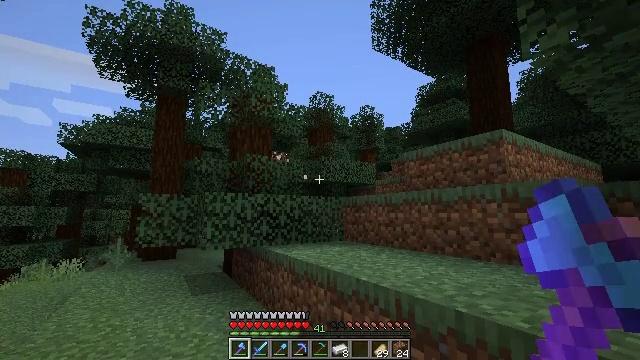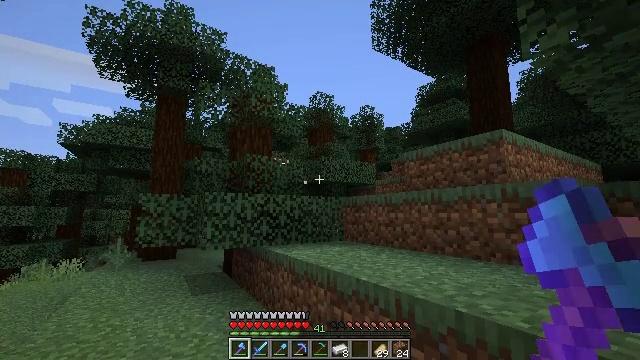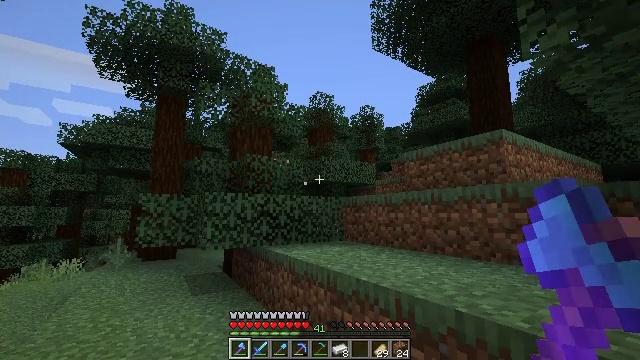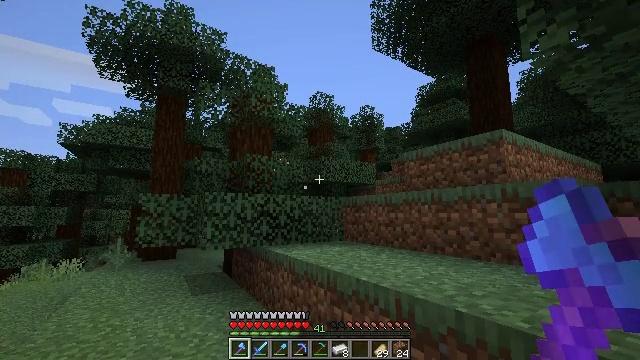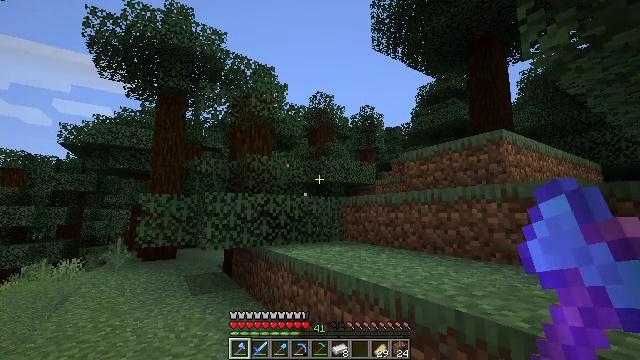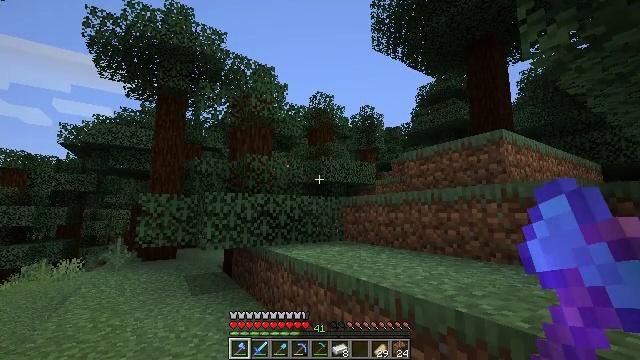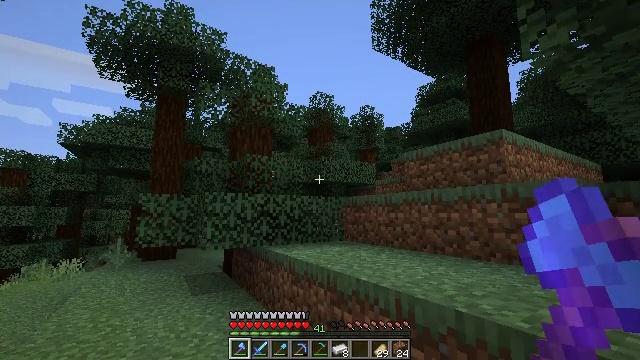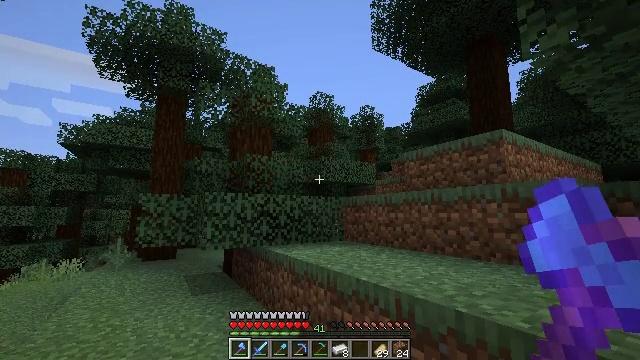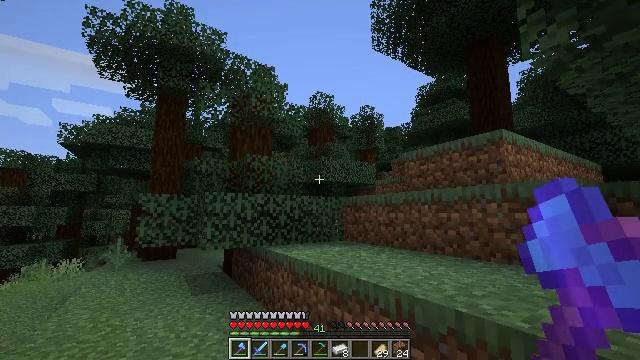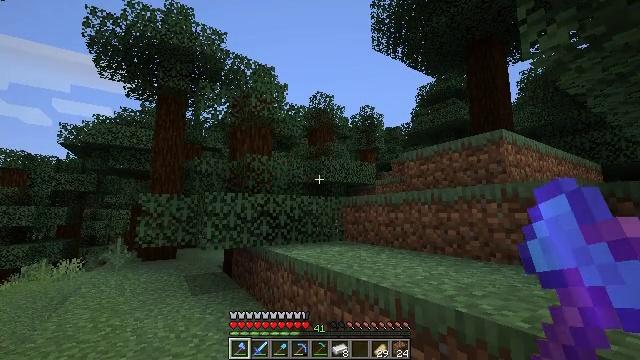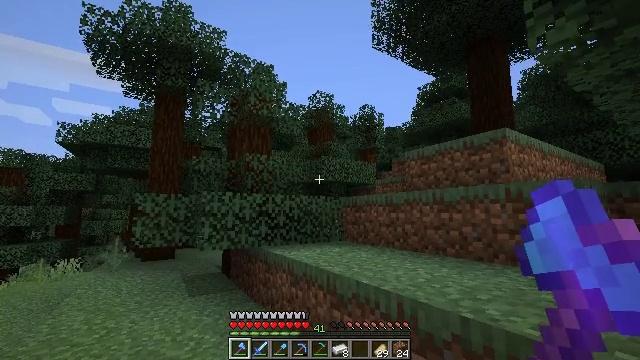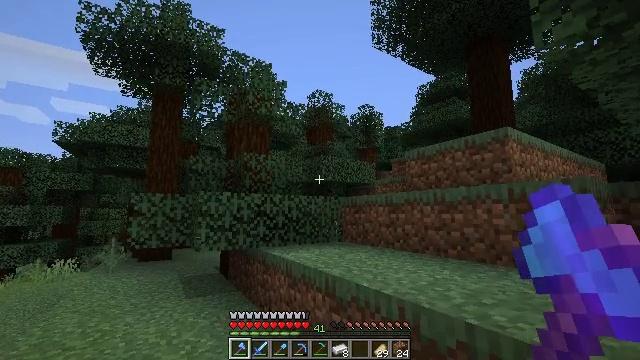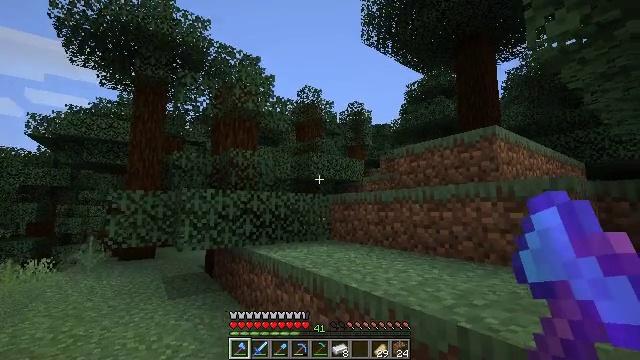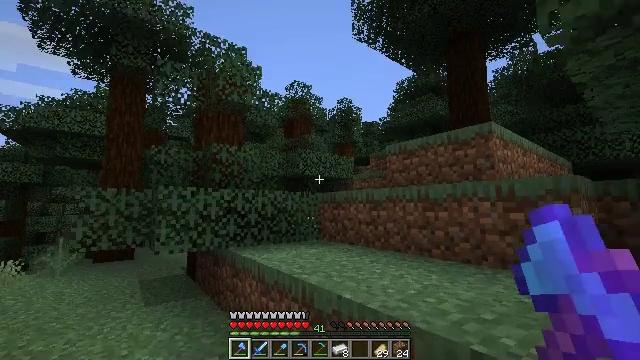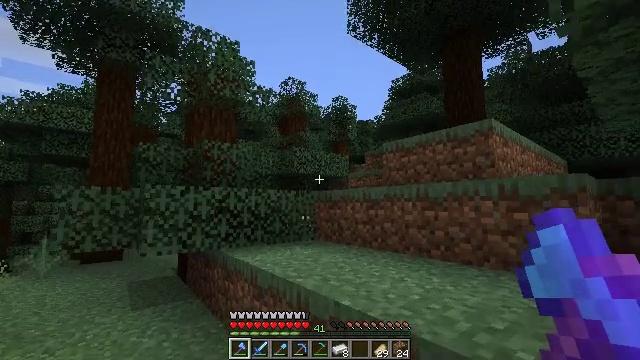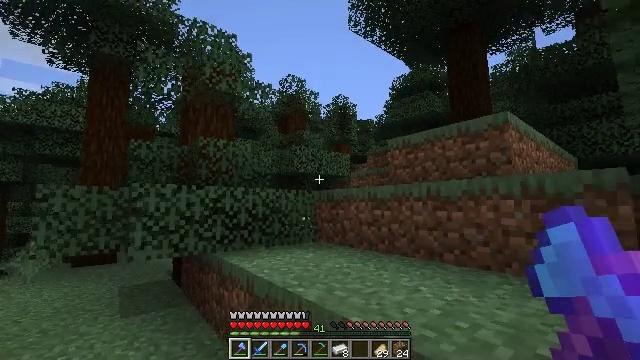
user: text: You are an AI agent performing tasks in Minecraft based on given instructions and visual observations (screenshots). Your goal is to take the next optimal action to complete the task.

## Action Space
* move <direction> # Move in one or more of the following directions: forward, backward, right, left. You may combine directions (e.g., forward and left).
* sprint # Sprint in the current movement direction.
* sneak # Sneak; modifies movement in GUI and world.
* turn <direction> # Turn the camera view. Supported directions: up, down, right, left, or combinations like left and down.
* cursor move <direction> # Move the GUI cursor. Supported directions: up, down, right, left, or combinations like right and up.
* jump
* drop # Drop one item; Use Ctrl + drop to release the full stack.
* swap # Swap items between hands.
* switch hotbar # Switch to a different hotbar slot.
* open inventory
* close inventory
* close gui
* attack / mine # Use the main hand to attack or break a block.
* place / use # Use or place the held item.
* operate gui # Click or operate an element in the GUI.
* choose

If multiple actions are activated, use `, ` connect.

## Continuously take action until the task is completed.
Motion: motion action
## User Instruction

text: Break the sweet berry bush to collect berries.
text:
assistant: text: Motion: no_op
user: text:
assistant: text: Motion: no_op
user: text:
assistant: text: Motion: no_op
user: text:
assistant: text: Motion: no_op
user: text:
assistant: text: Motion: no_op
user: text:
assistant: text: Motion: no_op
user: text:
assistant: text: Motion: no_op
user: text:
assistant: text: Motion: no_op
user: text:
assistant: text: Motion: no_op
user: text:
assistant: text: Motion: move forward
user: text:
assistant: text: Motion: move forward
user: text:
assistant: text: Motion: move forward, turn right
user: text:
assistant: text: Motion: move forward, turn right
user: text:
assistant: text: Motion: move forward, turn right
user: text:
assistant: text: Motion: move forward
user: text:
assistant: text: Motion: move forward
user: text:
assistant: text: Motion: move forward
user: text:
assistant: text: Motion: move forward, turn left, jump
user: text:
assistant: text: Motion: move forward and move right, turn left and down, jump
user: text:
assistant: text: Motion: move forward and move right, turn left and down, jump
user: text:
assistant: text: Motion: move forward and move right, turn left and down, jump
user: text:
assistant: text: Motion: move forward and move right, turn left and down, jump
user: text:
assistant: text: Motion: move forward and move right, jump
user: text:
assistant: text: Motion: move forward and move right, jump
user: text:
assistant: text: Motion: move forward and move right, jump
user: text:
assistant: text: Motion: move forward and move right, jump
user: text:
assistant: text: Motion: move forward and move right, jump
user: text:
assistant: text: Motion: move forward and move right, jump
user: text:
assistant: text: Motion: move forward and move right, jump
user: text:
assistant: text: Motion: move forward and move right, jump